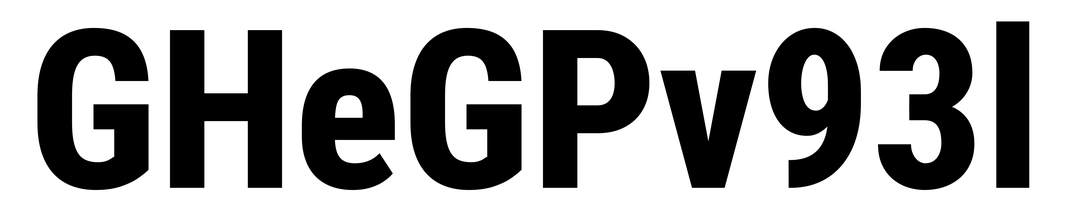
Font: Roboto_Condensed_ExtraBold